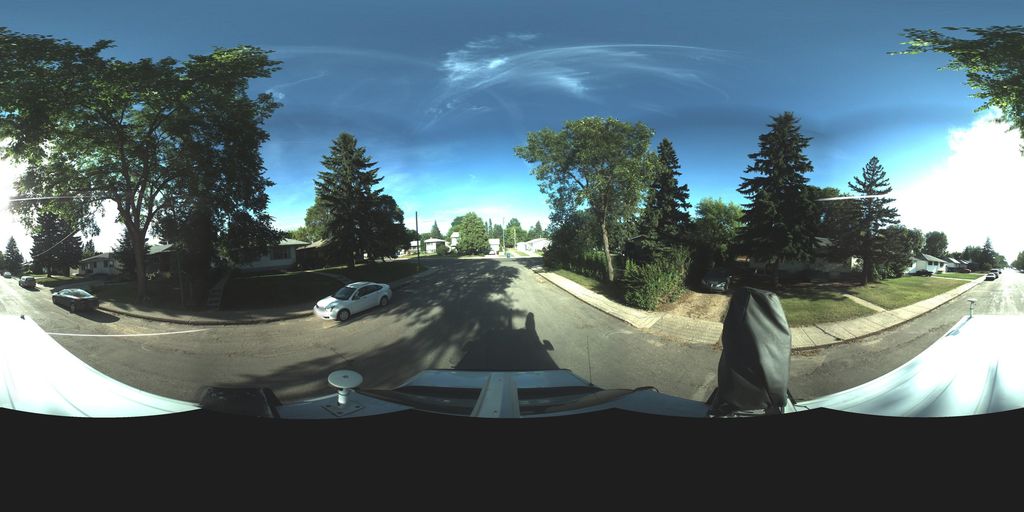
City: saskatoon